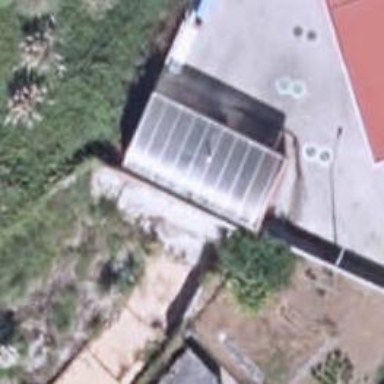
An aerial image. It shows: Car wash facility.